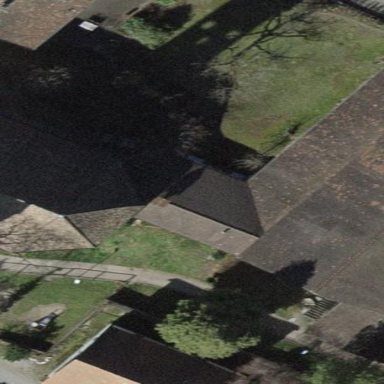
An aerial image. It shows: Gabled roof building with gray roof tiles.